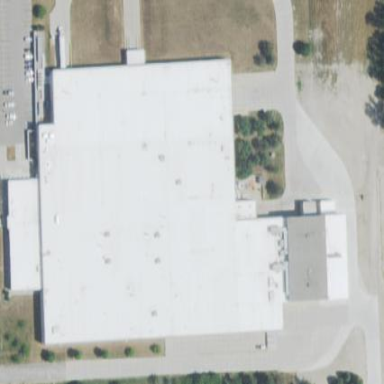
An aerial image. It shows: Industrial building.